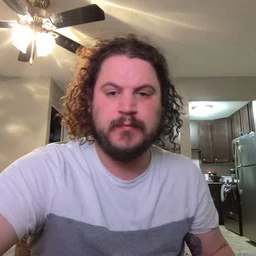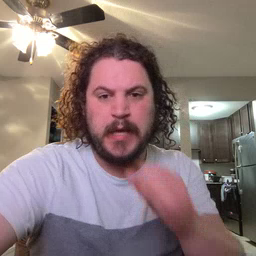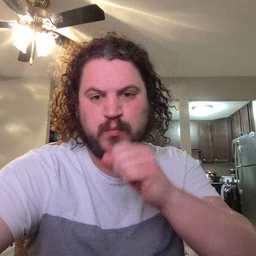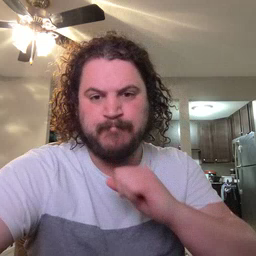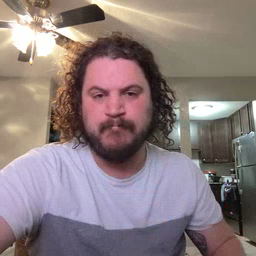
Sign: icecream